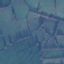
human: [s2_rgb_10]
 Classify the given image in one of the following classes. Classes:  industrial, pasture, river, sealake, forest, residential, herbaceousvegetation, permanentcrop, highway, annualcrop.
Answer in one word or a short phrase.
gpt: Pasture